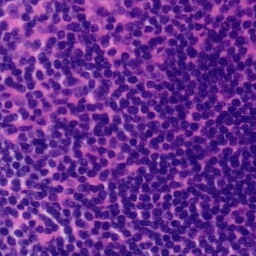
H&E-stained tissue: Tonsil